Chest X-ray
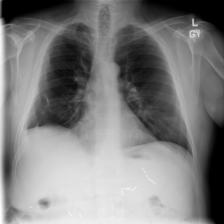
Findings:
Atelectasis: negative
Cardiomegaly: negative
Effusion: negative
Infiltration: negative
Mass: negative
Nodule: negative
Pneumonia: negative
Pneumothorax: negative
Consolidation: negative
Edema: negative
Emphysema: negative
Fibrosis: negative
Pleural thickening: negative
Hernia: negative